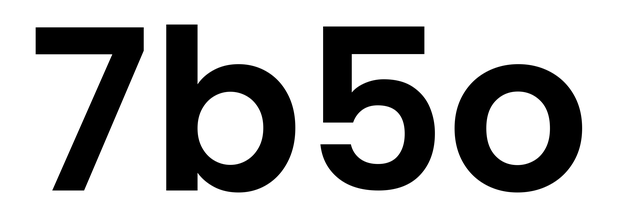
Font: Poppins-SemiBold